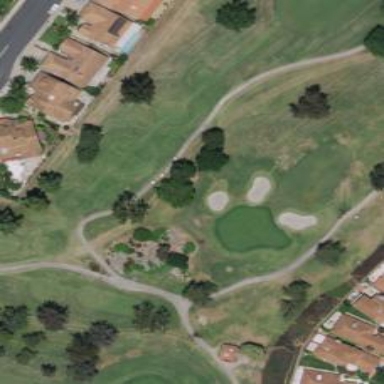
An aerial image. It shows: Golf hole.